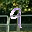
Label: 9